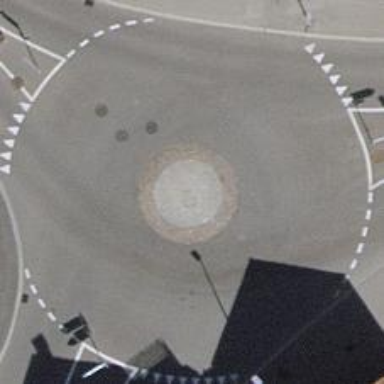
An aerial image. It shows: Mini roundabout on the road.